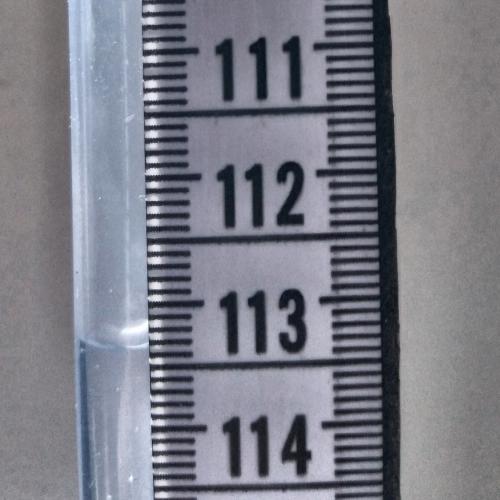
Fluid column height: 113.3 cm